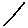
Label: line